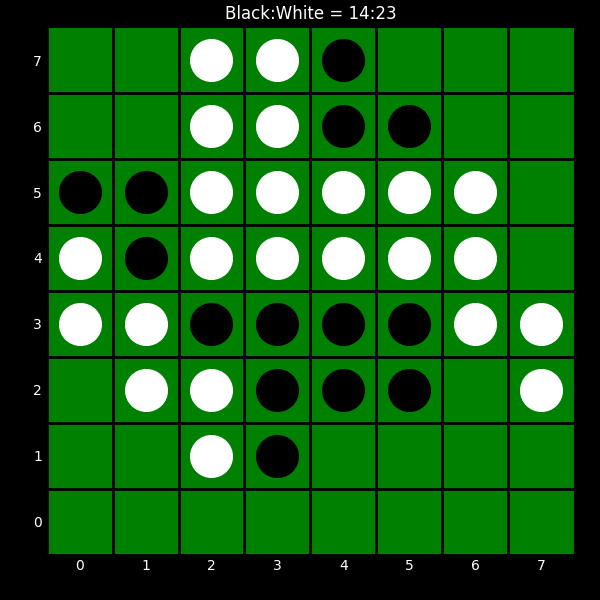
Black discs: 14
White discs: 23